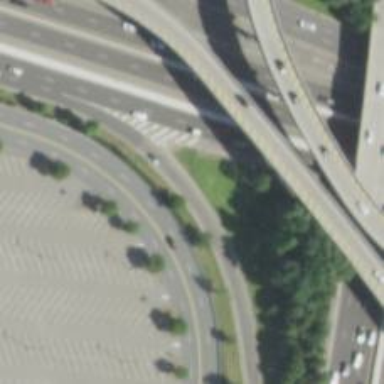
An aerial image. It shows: Trunk link highway with asphalt surface.